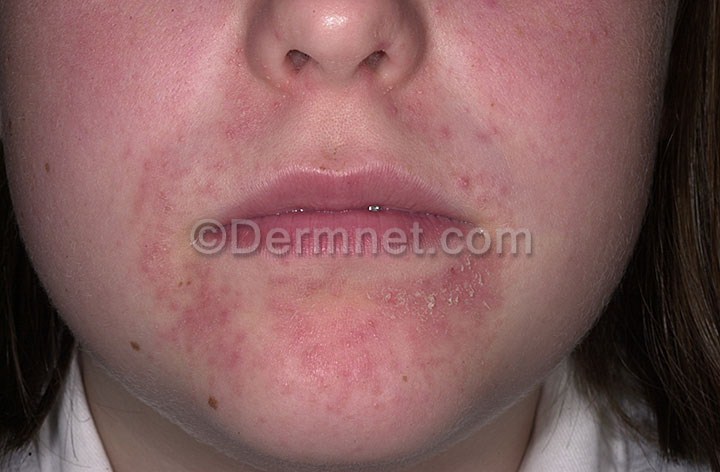
Disease: Acne and Rosacea Photos